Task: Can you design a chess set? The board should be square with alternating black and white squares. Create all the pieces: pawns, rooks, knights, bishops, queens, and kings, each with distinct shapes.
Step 5196:
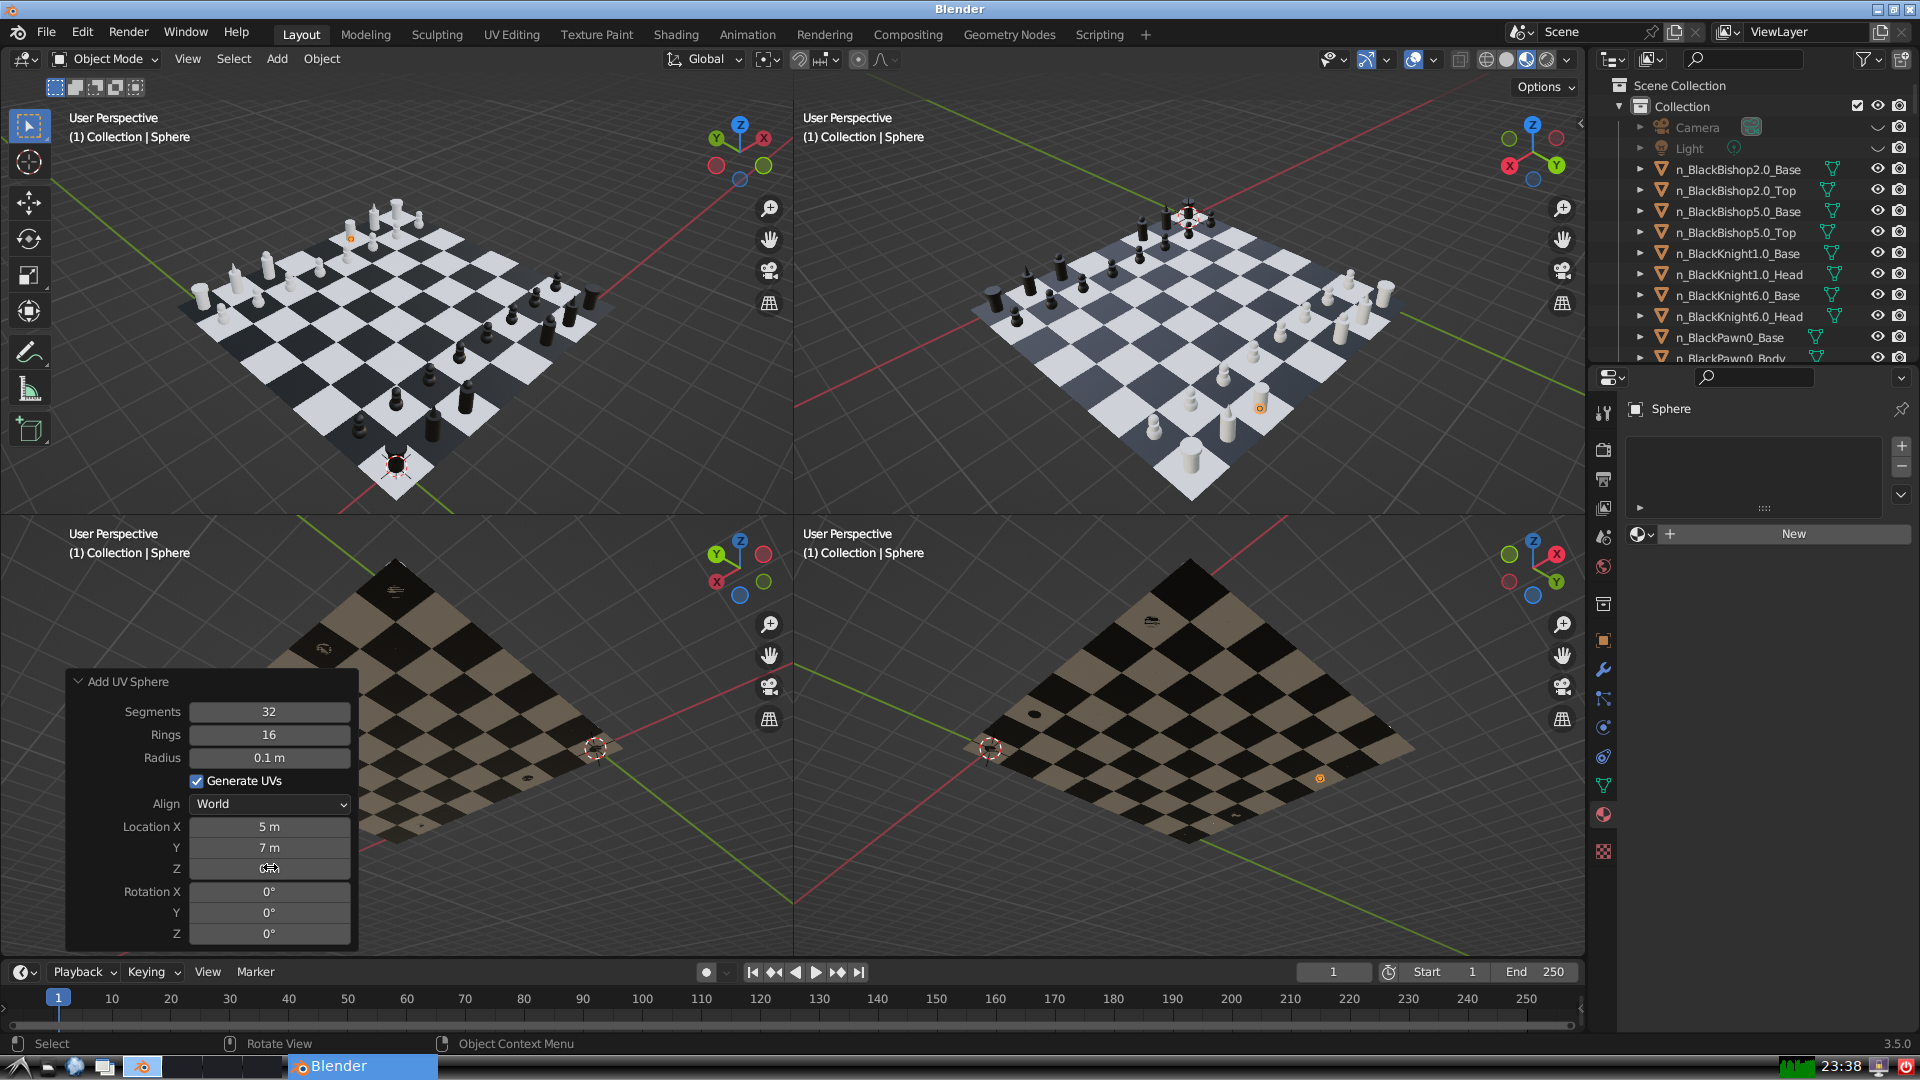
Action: click: no